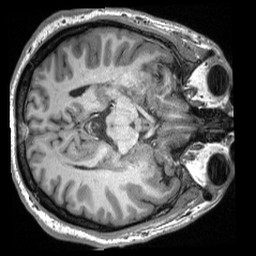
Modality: T1w
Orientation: axial
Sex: male